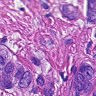
Metastatic tissue present: yes